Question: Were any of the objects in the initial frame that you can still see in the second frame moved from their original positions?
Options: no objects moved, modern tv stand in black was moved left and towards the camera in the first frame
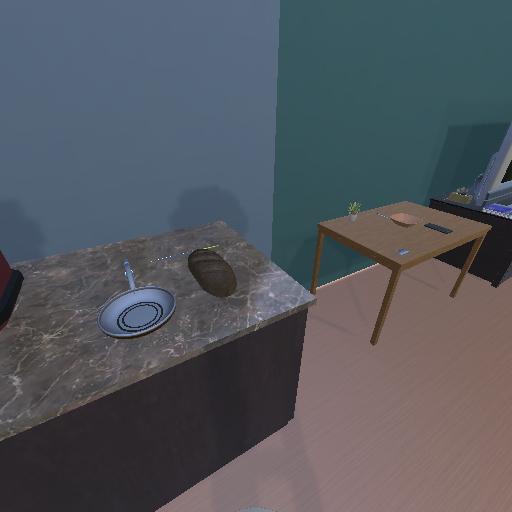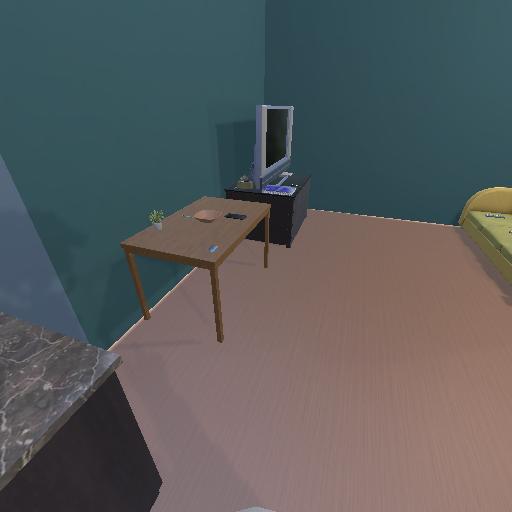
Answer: no objects moved